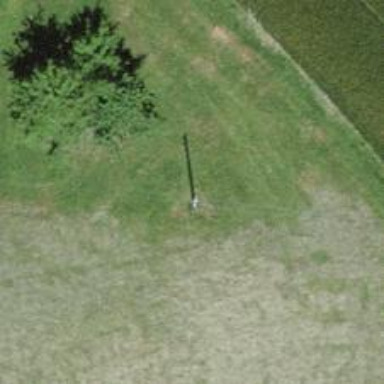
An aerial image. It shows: Minor power line.